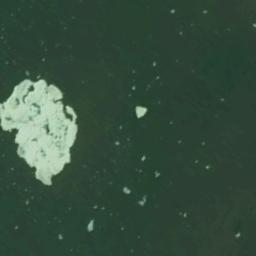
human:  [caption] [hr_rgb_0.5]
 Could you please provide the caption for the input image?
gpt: A large, Irregularly shaped ice cube and small, Sparse ice cubes float on the turquoise sea .

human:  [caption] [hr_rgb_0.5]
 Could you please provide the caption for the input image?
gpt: A large piece of sea ice and a lot of small pieces of sea ice float in the dark green sea .

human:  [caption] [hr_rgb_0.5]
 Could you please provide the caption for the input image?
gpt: There is a big ice and many small ice on the light green sea .

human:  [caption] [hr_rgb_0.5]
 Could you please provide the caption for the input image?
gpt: The sea ice on the left is larger .

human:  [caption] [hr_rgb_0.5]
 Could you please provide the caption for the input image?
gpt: One block of sea ice on a calm sea .